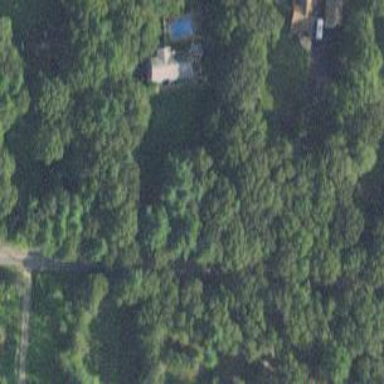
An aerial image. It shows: Mixed woodland area with various types of leaves.